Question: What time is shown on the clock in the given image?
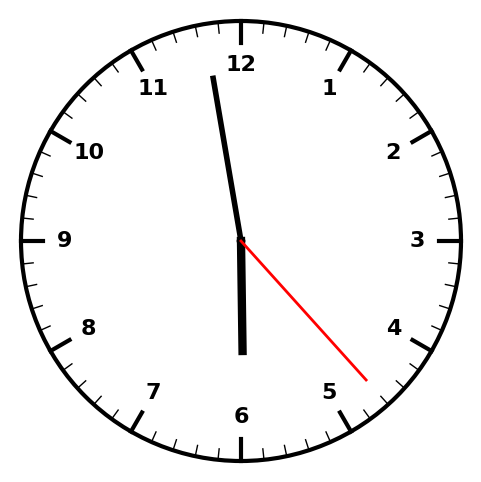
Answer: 05:58:23